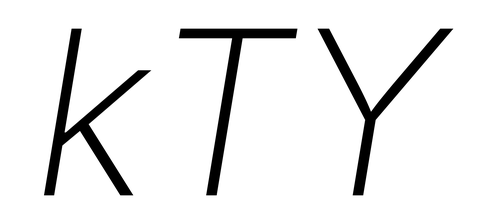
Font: Inter-Italic_ExtraLight_Italic